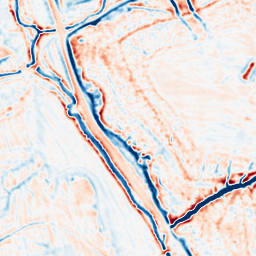
Category: multiscale
Decomposition family: dog_multiscale
Decomposition parameters: sigma_ratio: 1.4
n_scales: 3
base_sigma: 1
Upsampling method: sinc_hamming
Upsampling parameters: scale: 4
kernel_size: 16
Upsampling scale: 4